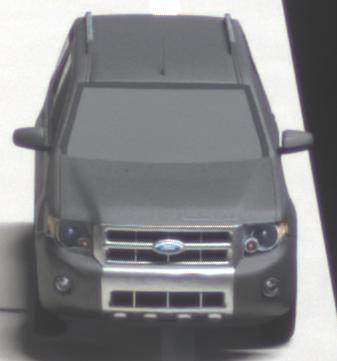
Make: Ford
Model: Escape Hybrid
Detailed model: -
Model produced from: 2004
Model produced until: 2012
Doors: 5
Color: gray
Road condition: dry road
Daytime: not specified
Contrast: high contrast